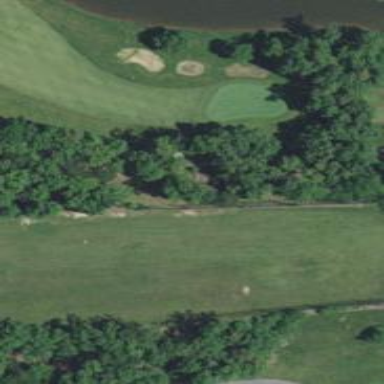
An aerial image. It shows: Grassy area used as driving range for golf.